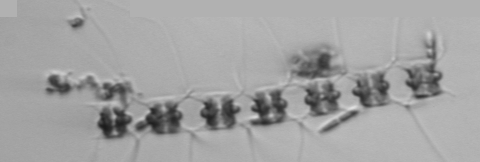
Label: Chaetoceros_didymus